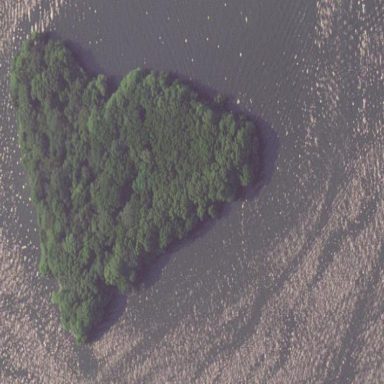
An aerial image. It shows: Island covered with woodland.